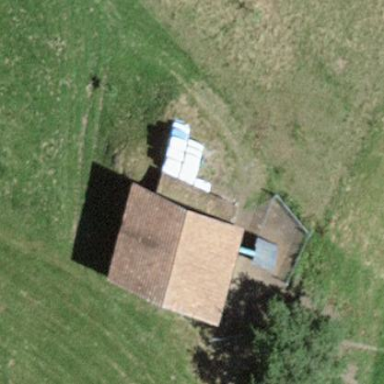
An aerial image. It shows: Barn.